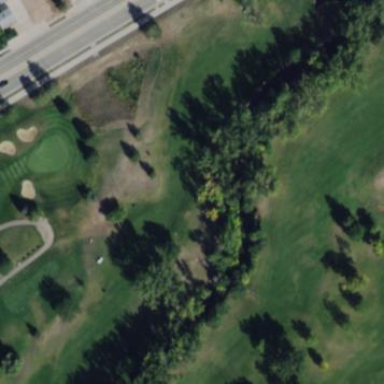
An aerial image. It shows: Grassy area designated as golf fairway.